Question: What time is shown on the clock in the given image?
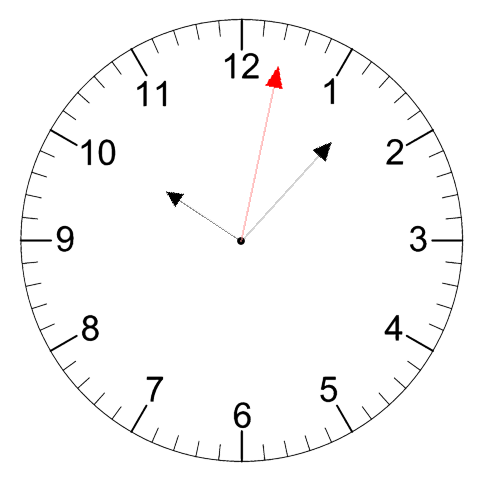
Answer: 10:07:02